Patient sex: M
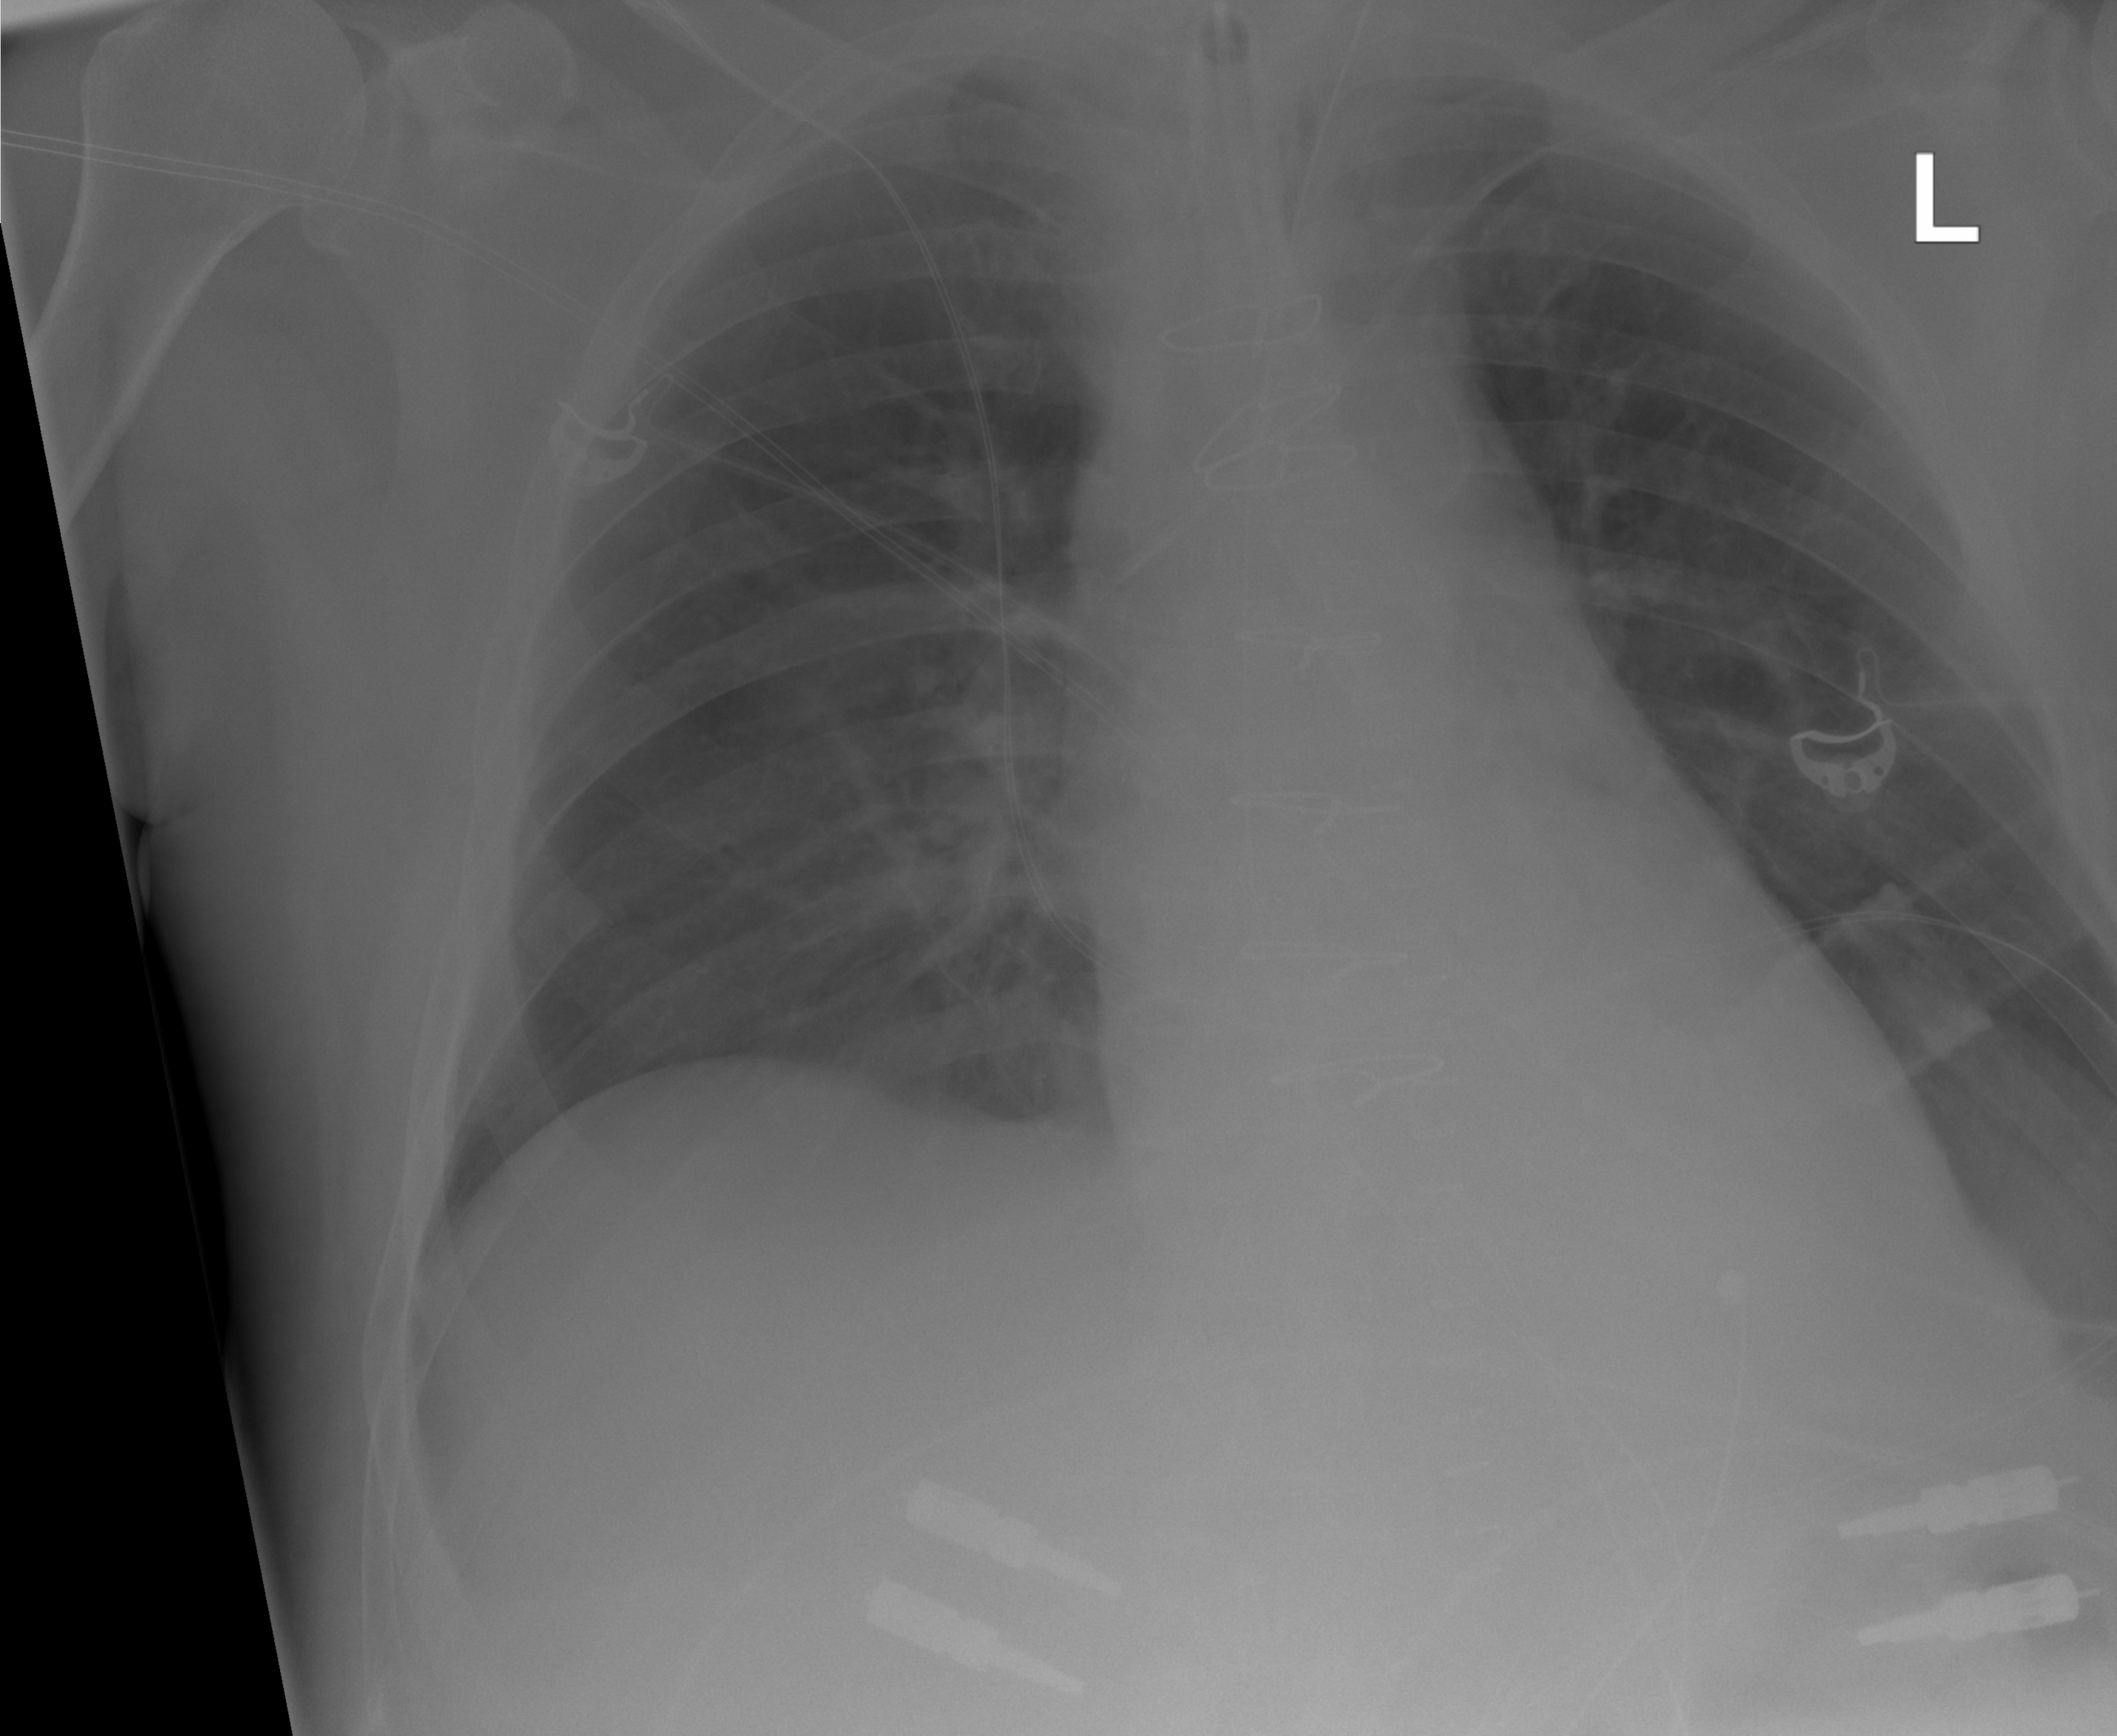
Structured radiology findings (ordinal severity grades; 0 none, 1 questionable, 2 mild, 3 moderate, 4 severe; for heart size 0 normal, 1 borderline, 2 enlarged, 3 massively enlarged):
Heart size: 0
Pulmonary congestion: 0
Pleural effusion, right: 2
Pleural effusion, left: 1
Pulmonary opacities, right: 0
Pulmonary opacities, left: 0
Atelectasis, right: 2
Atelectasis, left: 0